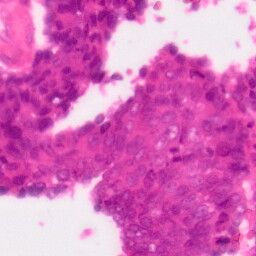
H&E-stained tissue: Colon